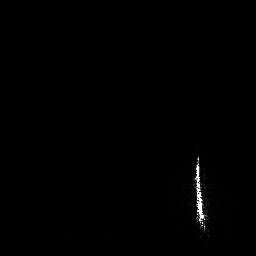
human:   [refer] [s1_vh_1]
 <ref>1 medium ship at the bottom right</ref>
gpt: <box>[[74, 59, 81, 93, 0]]</box>